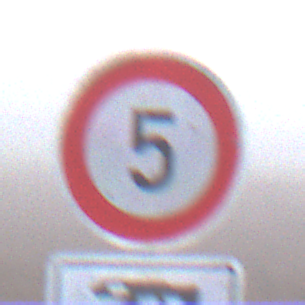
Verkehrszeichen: Geschwindigkeit5
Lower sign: HinweisDurchSinnbild23
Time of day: MorningAfternoon
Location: Outdoor (RoadRail)
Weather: Overcast
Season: NotSpecified
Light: Natural